七年级 · 代数
从边长为 $a$ 的正方形中剪掉一个边长为 $b$ 的正方形(如图1), 然后将剩余部分拼成一个长方形(如图2).

图1

图2

(1)图1中阴影部分面积为 $\qquad$ , 图2中阴影部分面积为 $\qquad$ , 对照两个图形的面积可以验证 $\qquad$公式(填公式名称)请写出这个乘法公式 $\qquad$
(2)应用(1)中的公式, 完成下列各题:

(1) 已知 $x^{2}-4 y^{2}=15, x+2 y=3$, 求 $x-2 y$ 的值;

(2)计算: $(2+1)\left(2^{2}+1\right)\left(2^{4}+1\right)\left(2^{8}+1\right) \ldots \ldots\left(2^{64}+1\right)+1$.
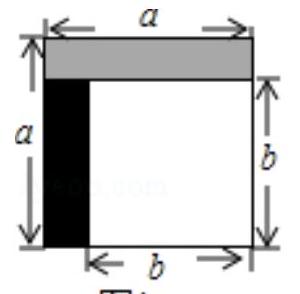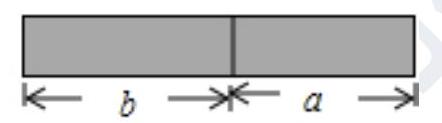
答案: 【答案】解:

(1) $a^{2}-b^{2},(a+b)(a-b)$, 平方差, $a^{2}-b^{2}=(a+b)(a-b)$;

(2)(1) $\because x^{2}-4 y^{2}=(x-2 y)(x+2 y)$,

又 $\because x+2 y=3$,

$\therefore 3(x-2 y)=15$,

$\therefore x-2 y=5$.

$$
\begin{aligned}
& (2)(2+1)\left(2^{2}+1\right)\left(2^{4}+1\right)\left(2^{8}+1\right) \cdots \cdots\left(2^{64}+1\right)+1 \\
& =1 \times(2+1)\left(2^{2}+1\right)\left(2^{4}+1\right)\left(2^{8}+1\right) \cdots \cdots\left(2^{64}+1\right)+1 \\
& =(2-1)(2+1)\left(2^{2}+1\right)\left(2^{4}+1\right)\left(2^{8}+1\right) \cdots \cdots\left(2^{64}+1\right)+1 \\
& =\left(2^{2}-1\right)\left(2^{2}+1\right)\left(2^{4}+1\right)\left(2^{8}+1\right) \cdots \cdots\left(2^{64}+1\right)+1 \\
& =\left(2^{4}-1\right)\left(2^{4}+1\right)\left(2^{8}+1\right) \cdots \cdots\left(2^{64}+1\right)+1 \\
& =\left(2^{8}-1\right)\left(2^{8}+1\right) \cdots \cdots\left(2^{64}+1\right)+1
\end{aligned}
$$

$$
\begin{aligned}
& \cdots \cdots \\
& =\left(2^{64}-1\right)\left(2^{64}+1\right)+1 \\
& =2^{128}-1+1
\end{aligned}
$$

$=2^{128}$.

【解析】

【分析】

本题主要考查平方差公式的几何背景.能够从图形中阴影部分的面积, 确定平方差公式是解题的关键.

(1)图1中阴影部分的面积用大正方形的面积减去小正方形的面积即可。图2中阴影部分为长方形, 长为 $a+b$, 宽为 $a-b$, 求出其面积即可, 由两部分面积相等, 可得平方差公式, 写出公式即可;

(2)(1)由平方差公式, 可以将 $x^{2}-4 y^{2}$ 写成 $(x-2 y)(x+2 y)$ 的形式, 由于 $x+2 y=3$,即可求出 $x-2 y$ 的值;

(2)首先将 $(2+1)\left(2^{2}+1\right)\left(2^{4}+1\right)\left(2^{8}+1\right) \cdots \cdots\left(2^{64}+1\right)$ 乘以 $(2-1)$, 原式保持不变,然后一步步根据平方差公式进行计算, 即可得到答案.